Question: I need to create the custom component as SelectOneRadio, but it should not has wrapper '<table>' But, '<ul>, <li>' for example. How I can specify the type of wrapper, ul, table or something else, when creating JSF custom components?
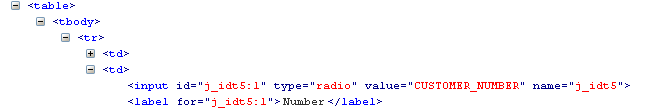
Answer: There seems to be a conceptual misunderstanding. There's no such thing as "wrapper" in this context. HTML is just generated by the <URL>. If you'd like to change the generated HTML representation, just supply your own custom 'Renderer'.
That said, it's advisable to learn JSF by a <URL> so that you get the basic concepts properly right from the beginning on. Creating custom components is already covered in such a book.
### See also:
- <URL>